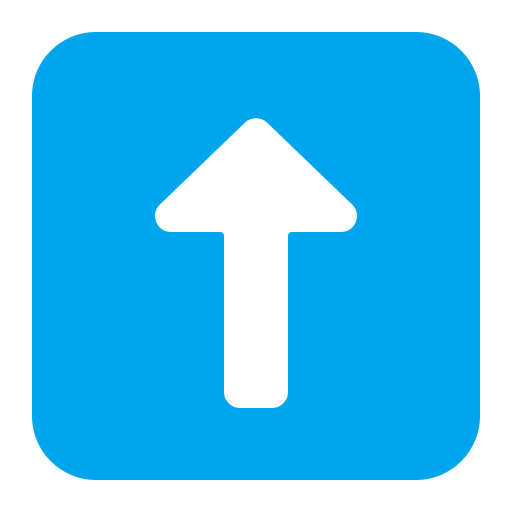
up arrow flat